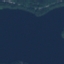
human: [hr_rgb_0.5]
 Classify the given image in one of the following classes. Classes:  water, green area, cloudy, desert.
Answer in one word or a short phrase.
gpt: water